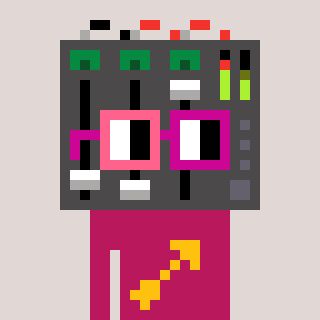
a pixel art character with square pink and red glasses, a mixer-shaped head and a darkpink-colored body on a warm background